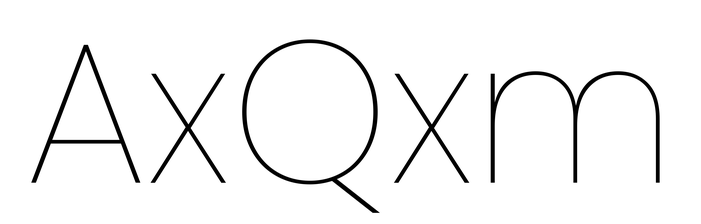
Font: Poppins-Thin